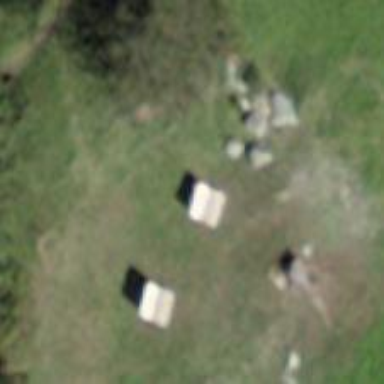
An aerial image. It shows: Bench.